Question: Using Nested Sets, it's possible to store a tree in a relational db. How to display the tree, with the correct relations of each node?

For example, each node's left and right values are stored in db. How to display this tree in java based on the nested set data? How to display the correct hierarchy and relations of each node only with the information stored in DB? How to display the path from the root to the node which has no children, for instance, A->B->D, A->C, A->E->F.
EIDT:
Based only on the information in the table, is it possible to display the tree like:
A
----B
--------D
----C
----E
--------F
Thanks.
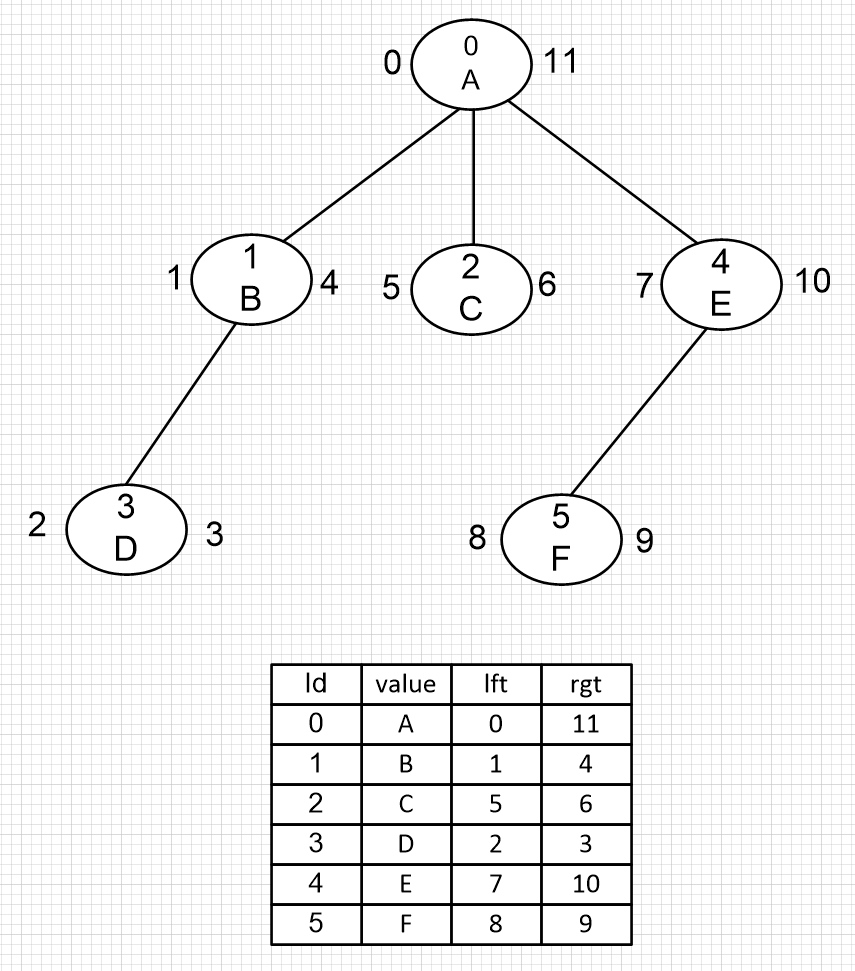
Answer: Assuming you have a class as follows:
'''
class MyNode
{
public int id; // these could (should?) be made private with getter/setter methods
public String value;
public int lft;
public int rgt;
}
'''
Using this you could do something like this:
'''
ArrayList<MyNode> nodes = new ArrayList<MyNodes>();
// add SQL code to load values from DB
// make sure to load the nodes sorted by their lft values.
for ( int c = 0; c < nodes.size(); c++ )
{
String result = createNodeListFor(nodes.elementAt(c), nodes);
if ( result != null )
{
System.out.println(result);
}
}
'''
The missing method:
'''
public String createNodeListFor( MyNode endNode, ArrayList<MyNodes> nodes )
{
String result = "";
// Again, this assumes the nodes are sorted by 'lft'
for ( int i = 0; i < nodes.size(); i++ )
{
MyNodes current = nodes.elementAt(i);
if ( current.id == endNode.id )
continue; // skip self test
if ( current.lft < endNode.lft && current.rgt > endNode.rgt )
{
if ( result == null )
result = current.value;
else
result += "->" + current.value;
continue;
}
if ( current.lft < endNode.lft && current.rgt < endNode.rgt )
{
return null; // this node is not an end node
}
if ( current.lft > endNode.lft )
{
break; // assuming the list is correctly sorted, we don't need to check any more nodes
}
}
return result;
}
'''
Something like this work ... good luck ;)